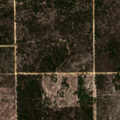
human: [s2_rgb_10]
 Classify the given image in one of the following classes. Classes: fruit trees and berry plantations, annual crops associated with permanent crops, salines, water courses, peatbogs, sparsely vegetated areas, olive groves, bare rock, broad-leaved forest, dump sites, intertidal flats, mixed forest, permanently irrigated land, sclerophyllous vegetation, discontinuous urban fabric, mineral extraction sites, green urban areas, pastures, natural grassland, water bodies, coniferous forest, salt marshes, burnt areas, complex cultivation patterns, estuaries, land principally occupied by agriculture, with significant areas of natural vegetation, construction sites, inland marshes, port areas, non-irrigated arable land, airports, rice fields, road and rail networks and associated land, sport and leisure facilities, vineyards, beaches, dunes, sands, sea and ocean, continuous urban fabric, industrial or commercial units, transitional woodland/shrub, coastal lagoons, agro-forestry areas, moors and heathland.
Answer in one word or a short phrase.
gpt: continuous urban fabric